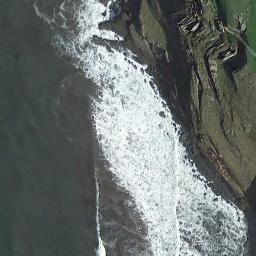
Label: beach